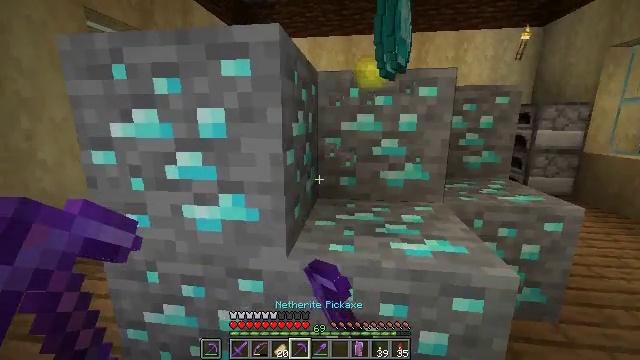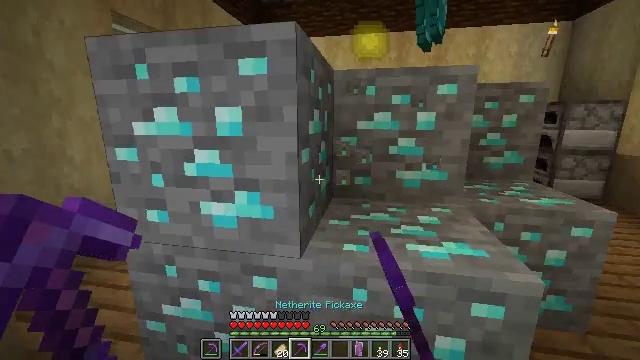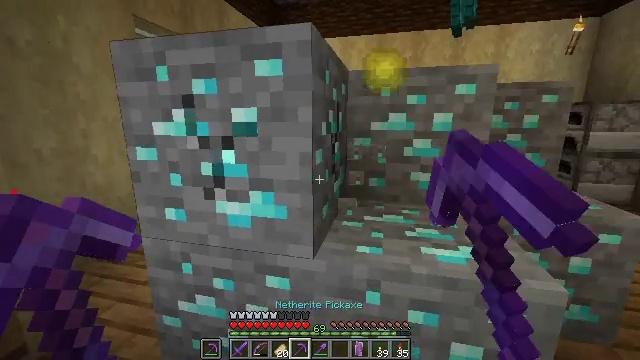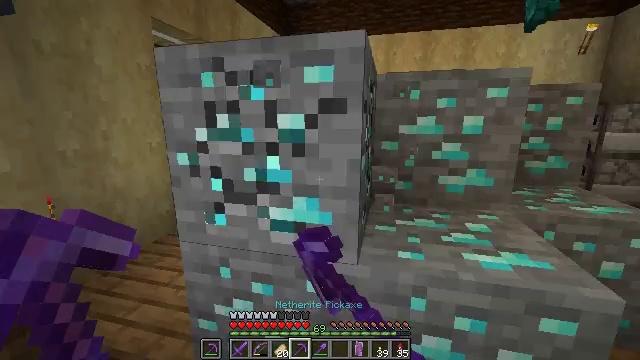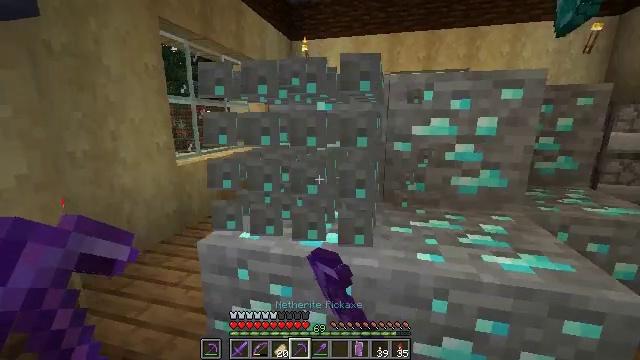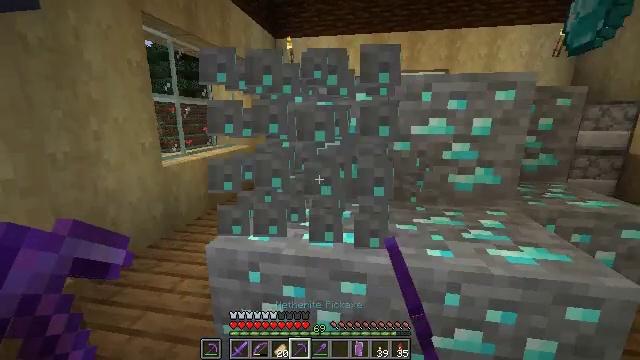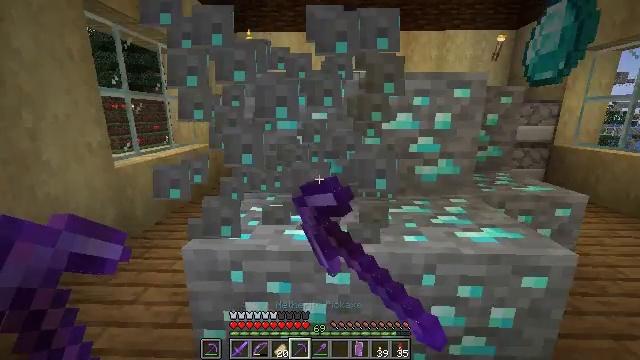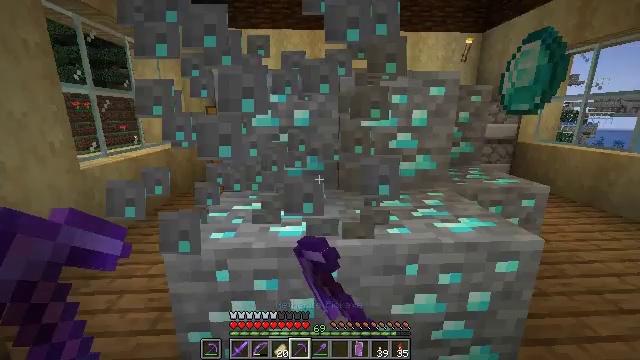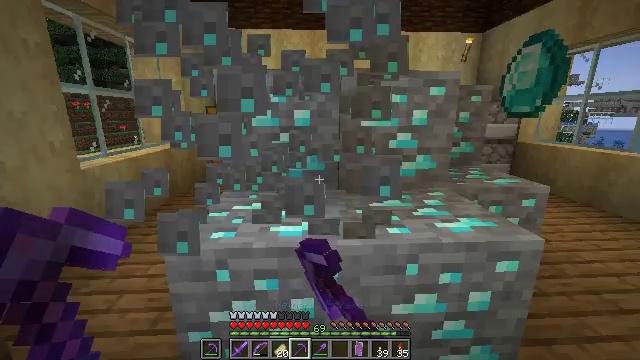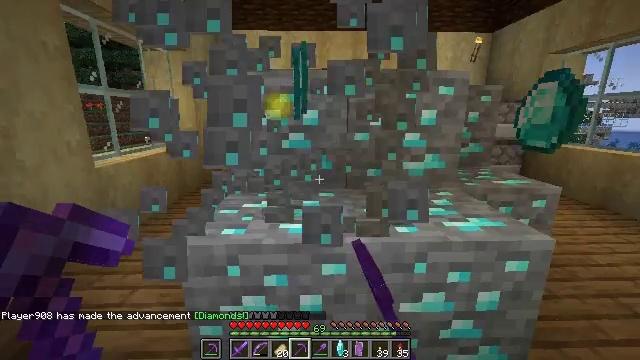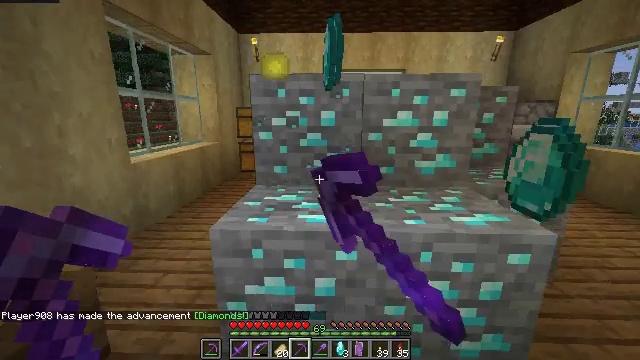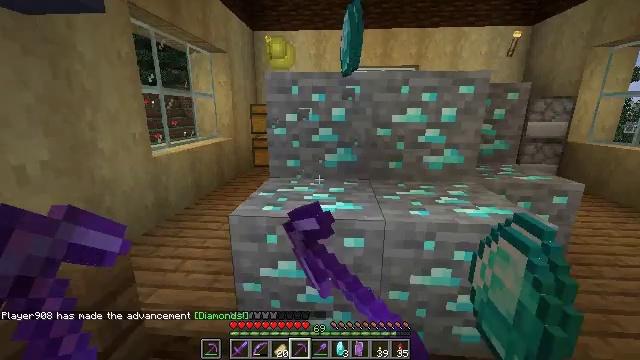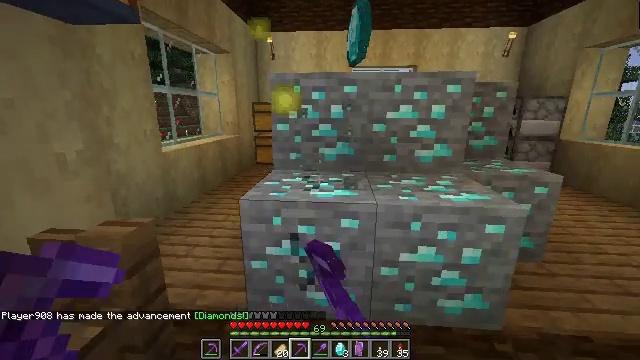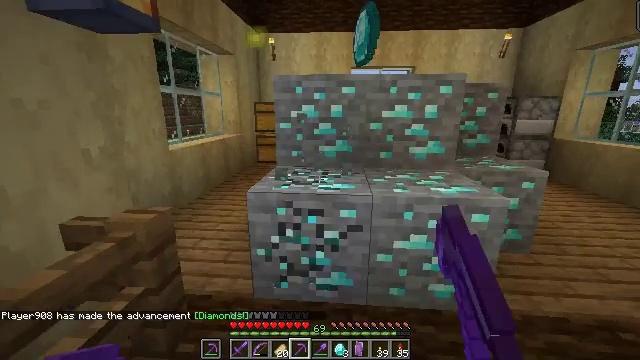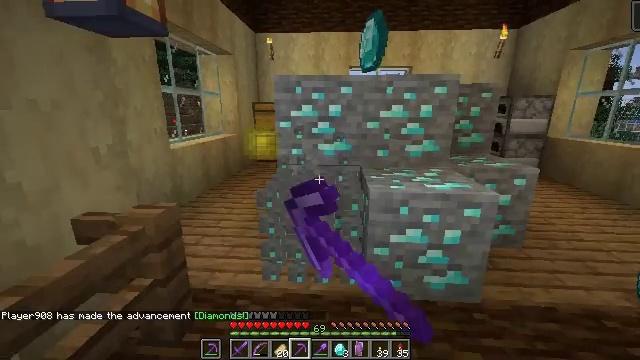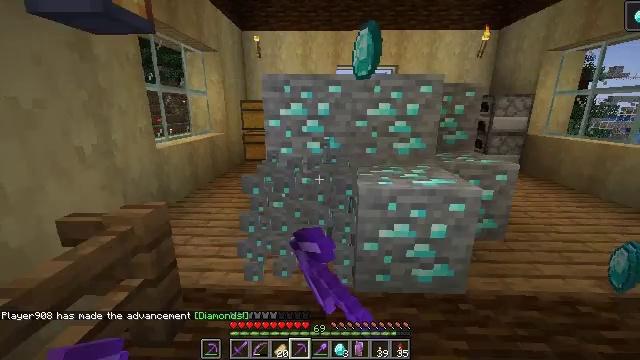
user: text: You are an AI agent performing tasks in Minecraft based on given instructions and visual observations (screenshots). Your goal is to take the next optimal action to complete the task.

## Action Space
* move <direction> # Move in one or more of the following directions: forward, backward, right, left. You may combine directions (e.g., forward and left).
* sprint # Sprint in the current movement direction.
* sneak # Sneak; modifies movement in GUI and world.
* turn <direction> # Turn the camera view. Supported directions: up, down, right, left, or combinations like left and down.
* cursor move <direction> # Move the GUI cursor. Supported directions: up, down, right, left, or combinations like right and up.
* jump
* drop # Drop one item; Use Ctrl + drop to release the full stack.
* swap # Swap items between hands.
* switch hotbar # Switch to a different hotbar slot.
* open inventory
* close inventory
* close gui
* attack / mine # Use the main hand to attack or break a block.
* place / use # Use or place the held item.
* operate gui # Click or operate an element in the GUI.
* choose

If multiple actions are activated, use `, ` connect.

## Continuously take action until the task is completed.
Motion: motion action
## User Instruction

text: Extract diamond ore blocks.
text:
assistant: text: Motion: turn left, attack / mine
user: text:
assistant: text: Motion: move left, turn left, attack / mine
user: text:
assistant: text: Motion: move left, attack / mine
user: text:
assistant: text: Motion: move left, attack / mine
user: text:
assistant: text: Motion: turn right, attack / mine
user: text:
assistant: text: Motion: turn right, attack / mine
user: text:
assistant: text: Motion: turn right, attack / mine
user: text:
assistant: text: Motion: attack / mine
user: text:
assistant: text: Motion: move back, turn left, attack / mine
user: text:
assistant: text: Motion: move back, turn left, attack / mine
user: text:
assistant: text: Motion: move back, turn left, attack / mine
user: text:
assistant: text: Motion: move back, attack / mine
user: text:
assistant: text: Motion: attack / mine
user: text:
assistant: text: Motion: attack / mine
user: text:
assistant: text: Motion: turn right, attack / mine
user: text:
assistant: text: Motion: turn right, attack / mine
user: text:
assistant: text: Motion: turn right and down, attack / mine
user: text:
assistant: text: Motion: turn right and down, attack / mine
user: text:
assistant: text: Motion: turn right, attack / mine
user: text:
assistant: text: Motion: turn right, attack / mine
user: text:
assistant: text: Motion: turn right, attack / mine
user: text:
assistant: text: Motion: turn right, attack / mine
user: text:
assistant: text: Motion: move forward, turn right, attack / mine
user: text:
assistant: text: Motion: move forward, attack / mine
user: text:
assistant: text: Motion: move forward, turn left, attack / mine
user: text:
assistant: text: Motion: move forward, turn left, attack / mine
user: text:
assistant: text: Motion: turn left, attack / mine
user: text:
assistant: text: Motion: turn left, attack / mine
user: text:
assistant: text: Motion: move forward, attack / mine
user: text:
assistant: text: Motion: move forward, turn left and up, attack / mine